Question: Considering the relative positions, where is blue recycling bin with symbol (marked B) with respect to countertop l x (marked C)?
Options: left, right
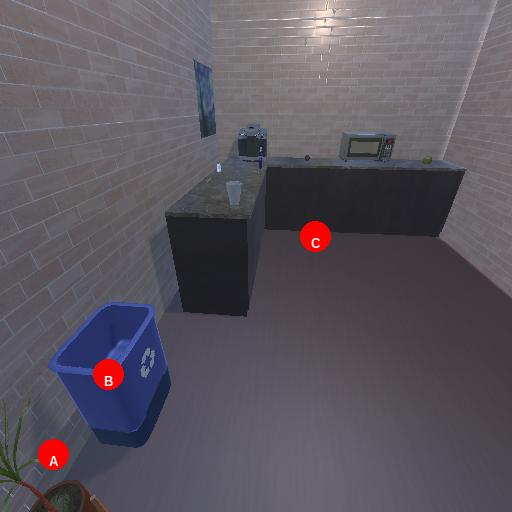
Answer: left